Interaction volume radius: 5 \u00c5
Interaction volume height: 15 \u00c5
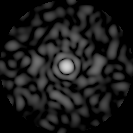
Disorder parameter: 0.8112